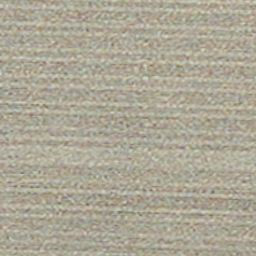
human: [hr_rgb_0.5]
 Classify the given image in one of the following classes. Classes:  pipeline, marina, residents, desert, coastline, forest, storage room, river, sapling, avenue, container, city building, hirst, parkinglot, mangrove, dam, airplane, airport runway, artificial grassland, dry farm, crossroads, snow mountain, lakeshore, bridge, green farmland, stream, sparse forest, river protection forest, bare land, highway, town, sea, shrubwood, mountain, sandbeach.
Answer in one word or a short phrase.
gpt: dry farm